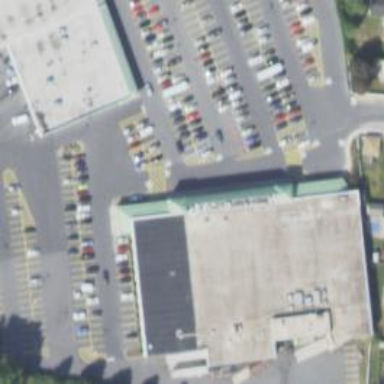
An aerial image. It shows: Building that houses supermarket.